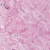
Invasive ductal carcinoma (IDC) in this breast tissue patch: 0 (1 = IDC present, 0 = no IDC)